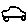
Label: car